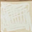
Piece: xx